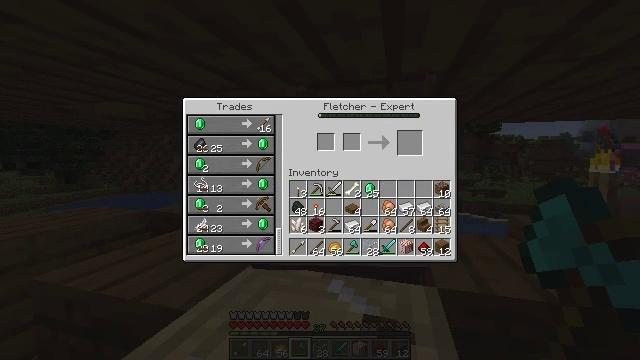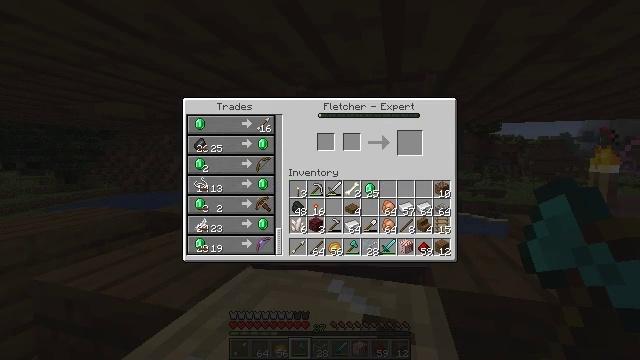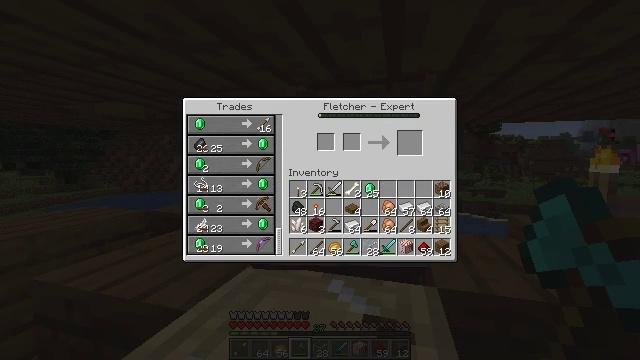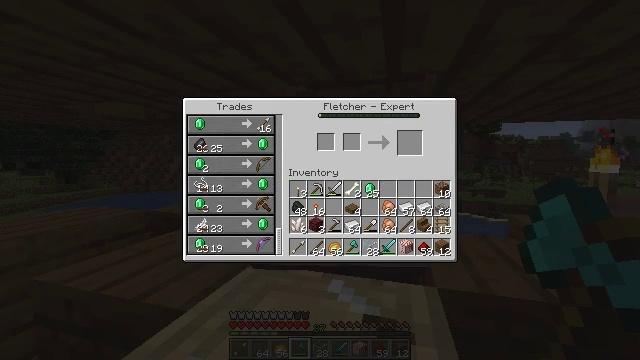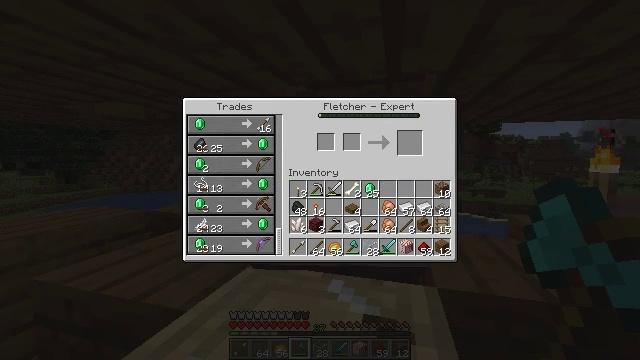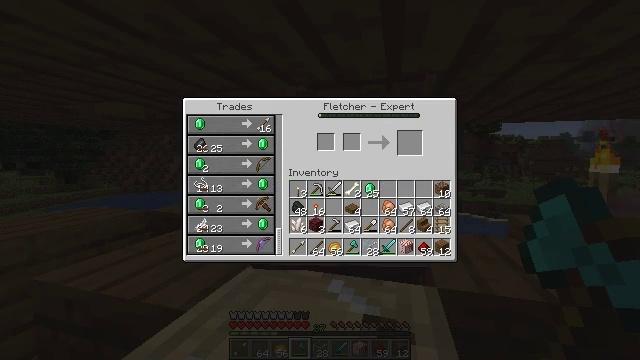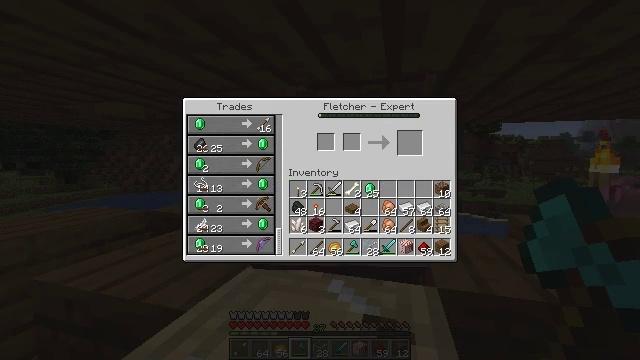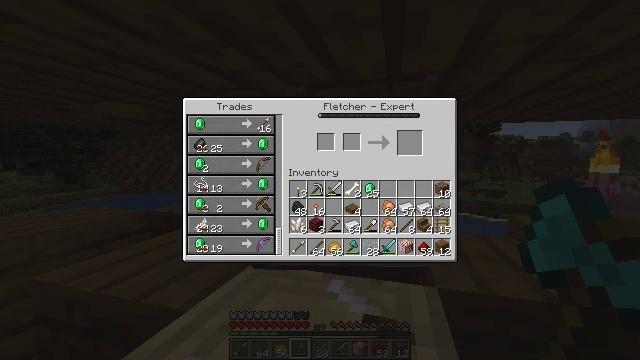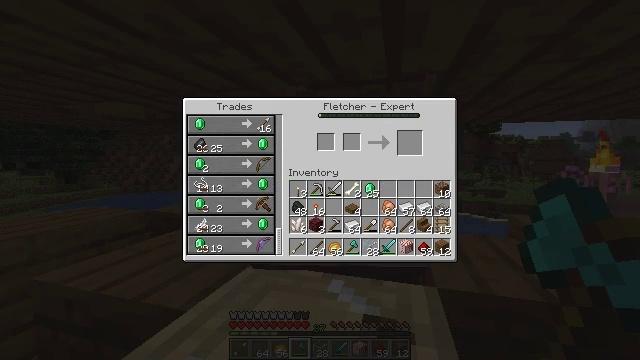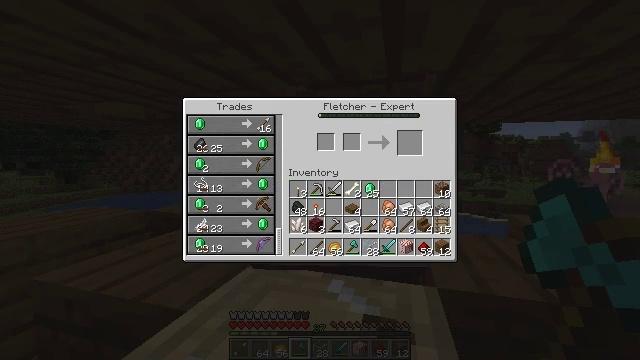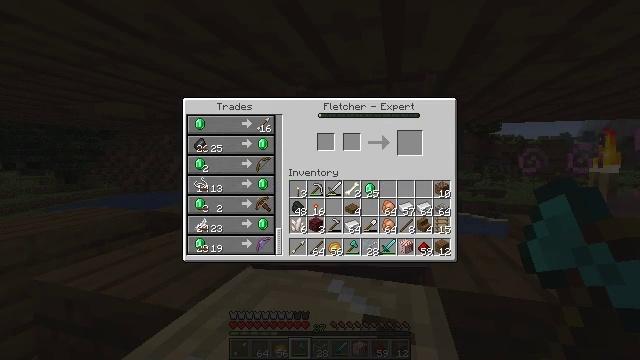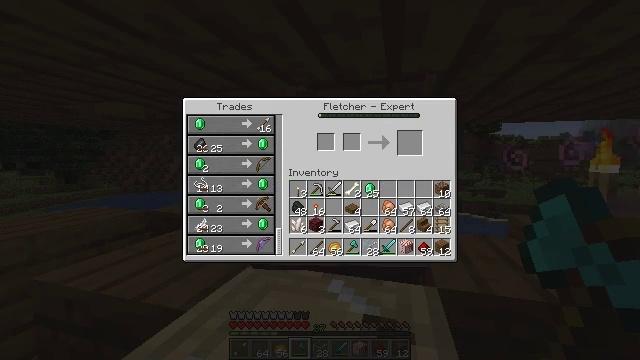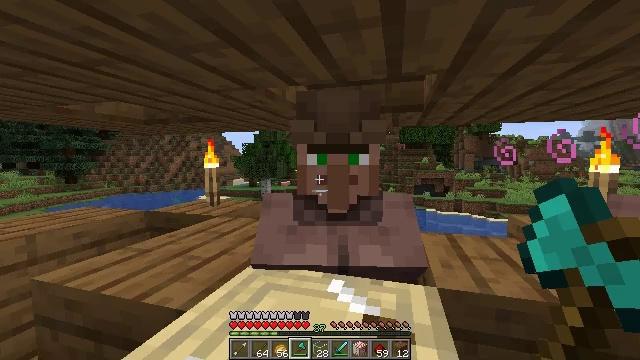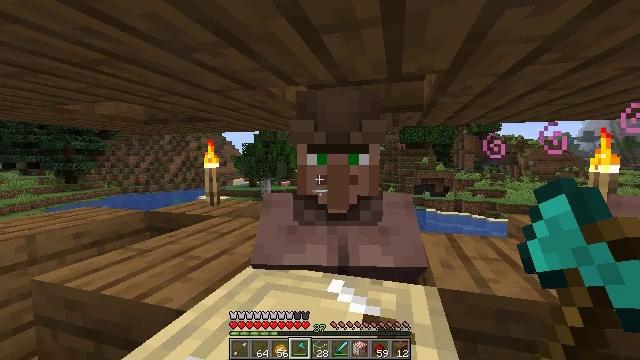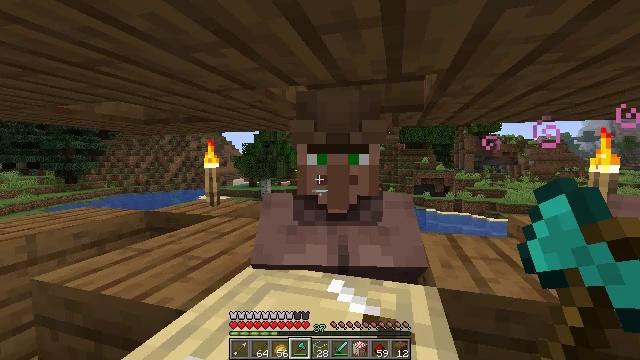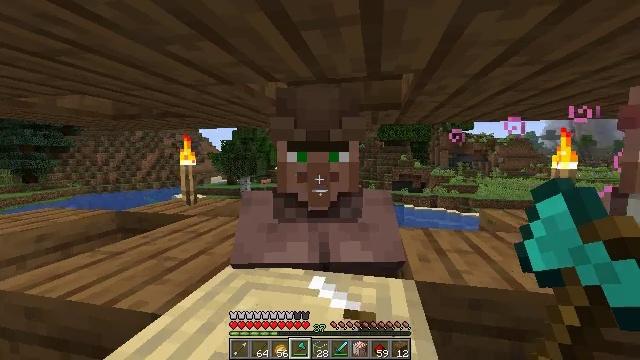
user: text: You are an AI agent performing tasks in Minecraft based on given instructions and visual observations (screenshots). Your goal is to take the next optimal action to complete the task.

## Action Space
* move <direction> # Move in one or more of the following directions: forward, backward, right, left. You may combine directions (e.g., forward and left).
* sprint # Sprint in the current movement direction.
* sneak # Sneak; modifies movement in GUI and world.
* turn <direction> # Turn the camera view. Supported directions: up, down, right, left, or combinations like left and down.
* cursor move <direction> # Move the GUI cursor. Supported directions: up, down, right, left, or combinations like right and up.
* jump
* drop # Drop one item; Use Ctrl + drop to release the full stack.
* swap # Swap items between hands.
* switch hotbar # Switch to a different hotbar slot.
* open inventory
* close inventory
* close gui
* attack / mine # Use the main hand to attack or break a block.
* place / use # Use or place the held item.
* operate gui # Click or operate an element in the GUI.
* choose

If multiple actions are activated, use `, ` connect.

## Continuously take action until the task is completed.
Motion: motion action
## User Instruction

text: Reclaim the spruce slab for later use.
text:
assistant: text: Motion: no_op
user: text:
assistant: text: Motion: no_op
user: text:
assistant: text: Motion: no_op
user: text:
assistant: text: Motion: no_op
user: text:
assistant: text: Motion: no_op
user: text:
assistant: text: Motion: no_op
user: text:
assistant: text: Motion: no_op
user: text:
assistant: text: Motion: no_op
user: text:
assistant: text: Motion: no_op
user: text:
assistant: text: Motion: no_op
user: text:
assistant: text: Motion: no_op
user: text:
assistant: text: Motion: no_op
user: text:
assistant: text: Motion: close gui
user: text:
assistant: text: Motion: no_op
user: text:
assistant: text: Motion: turn right
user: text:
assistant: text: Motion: turn right and down
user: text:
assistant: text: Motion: turn right and down
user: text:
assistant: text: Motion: turn right and down
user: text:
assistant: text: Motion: no_op
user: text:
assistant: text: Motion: no_op
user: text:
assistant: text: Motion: no_op
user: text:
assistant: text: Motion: no_op
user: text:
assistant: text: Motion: no_op
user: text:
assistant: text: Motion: move forward, turn up
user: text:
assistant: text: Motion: move forward, turn left and up
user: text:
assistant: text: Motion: move forward, turn left and up
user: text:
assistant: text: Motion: move forward, turn left and up
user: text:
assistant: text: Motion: turn left and up
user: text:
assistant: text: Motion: no_op
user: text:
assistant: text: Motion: no_op